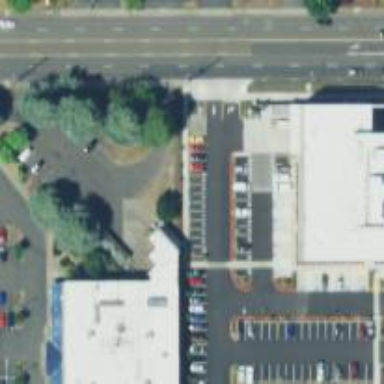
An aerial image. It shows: Parking space is available.